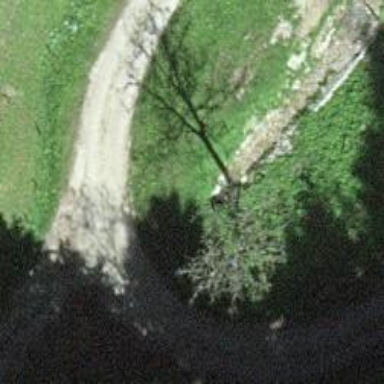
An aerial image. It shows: Culvert tunnel.